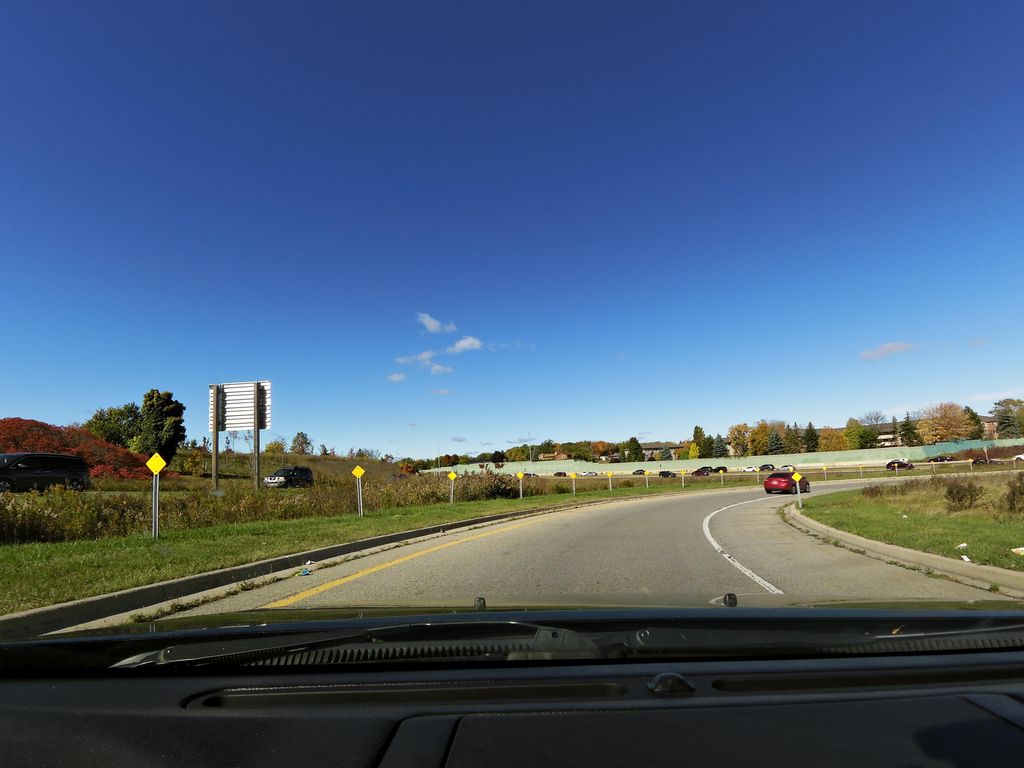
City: hamilton